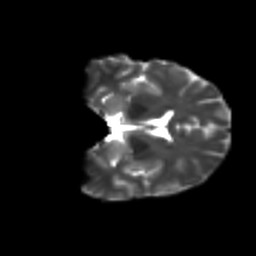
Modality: T2w
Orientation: coronal
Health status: ill
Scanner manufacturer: siemens
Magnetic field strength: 3 T
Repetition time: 6.7 s
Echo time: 0.1 s